Field crop: maize
Growth stage: 2
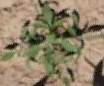
Species: atriplex